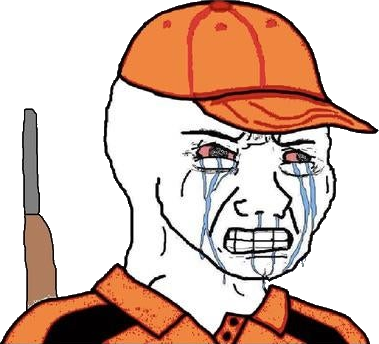
Label: 5_Crying_Wojak